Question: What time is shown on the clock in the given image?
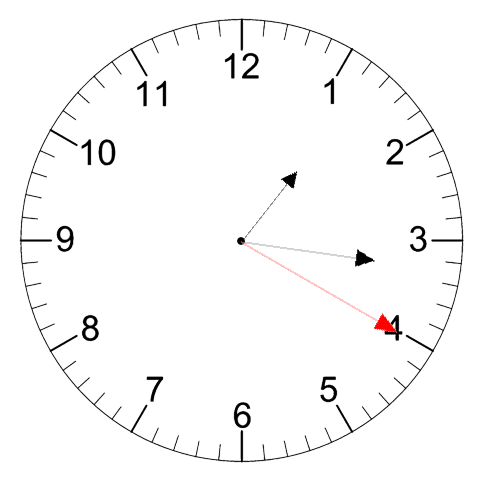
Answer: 01:16:20